Question: I was trying to implement a 'CheckboxListFor' method but am having some issues with formating in which the text for the checkbox does not align on the side of the checkbox but instead is below the checkbox.

Code in View:
'''
@{
var htmlListInfo = new HtmlListInfo(HtmlTag.table, 4, null,
TextLayout.Default, TemplateIsUsed.No);
}
@Html.CheckBoxListFor(model => model.KeywordIDs,
model => model.Keywords,
model => model.KeywordId,
model => model.Name,
model => model.SelectedKeywords,
htmlListInfo
);
'''
Any insight would be greatly appreciated.
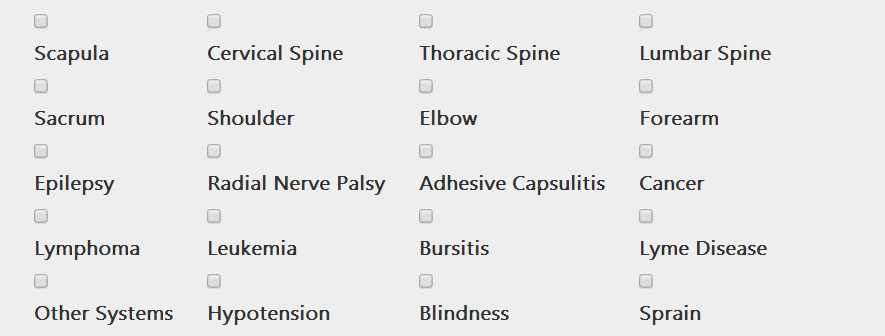
Answer: Ok gr8.. Minor change.
Try this code.
have to apply css to fix it.
'''
<style type="text/css">
label
{
display: inline-block !important;
padding: 5px !important;
}
</style>
@{
var htmlListInfo = new HtmlListInfo(HtmlTag.table, 4, null, TextLayout.Default, TemplateIsUsed.No);
@Html.CheckBoxListFor(model => model.PostedCities.CityIDs,
model => model.AvailableCities,
city => city.Id,
city => city.Name,
model => model.SelectedCities,
htmlListInfo)
}
'''
let me know your comments.